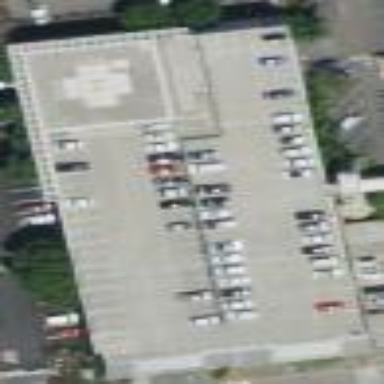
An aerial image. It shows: Multi-storey parking building.